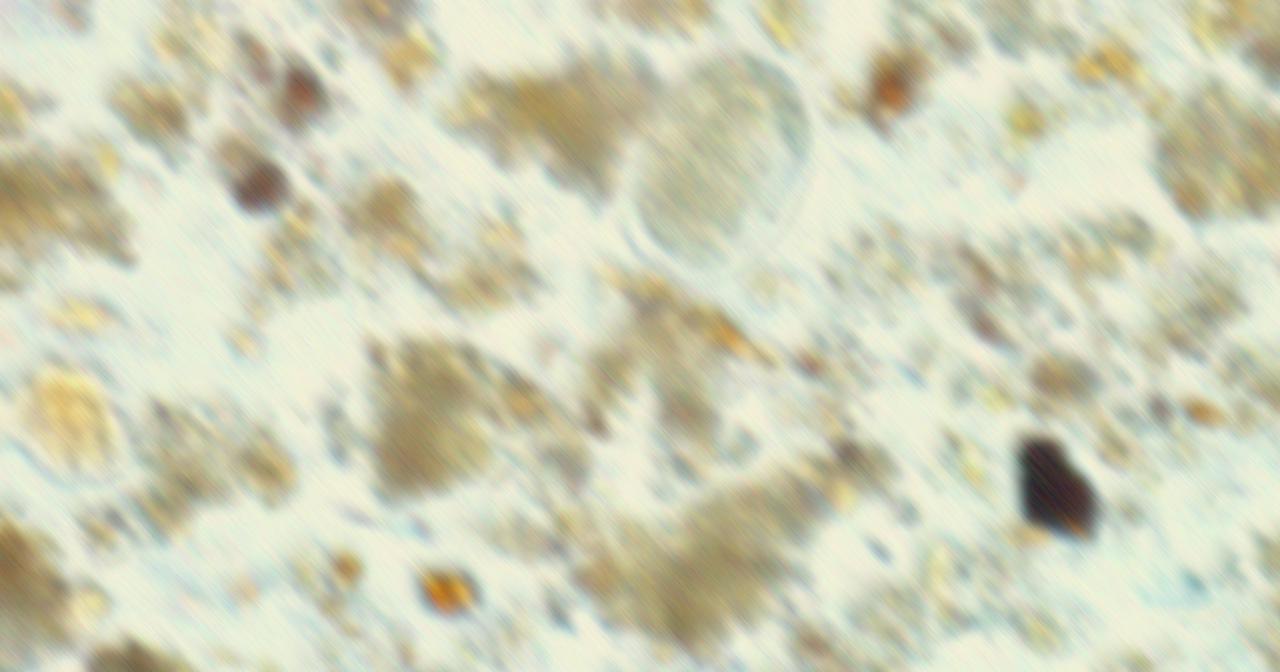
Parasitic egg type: Hookworm egg